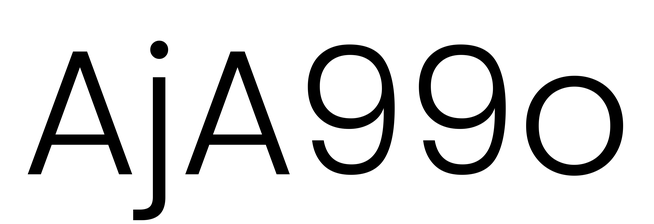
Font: Poppins-Light